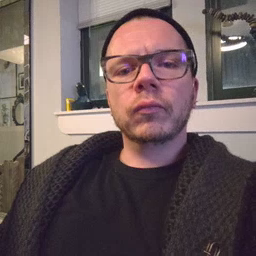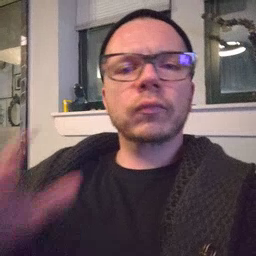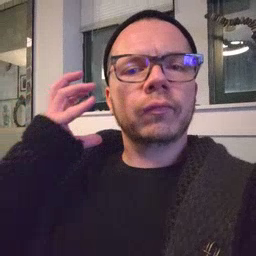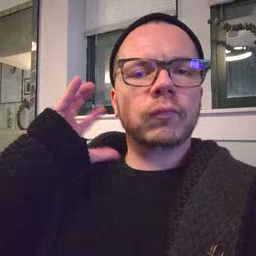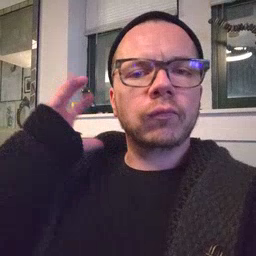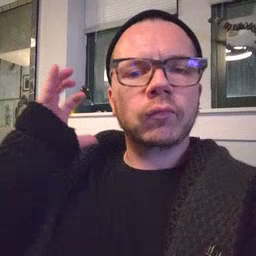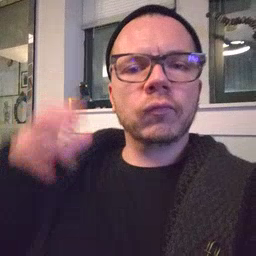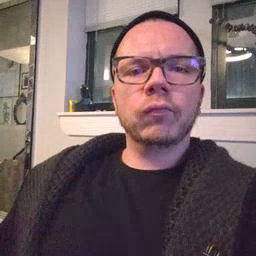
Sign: radio